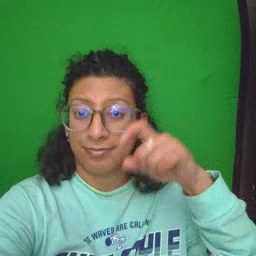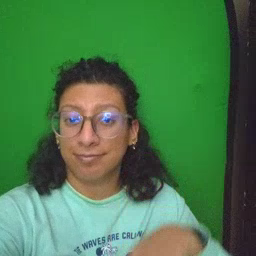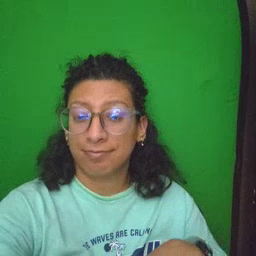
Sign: time